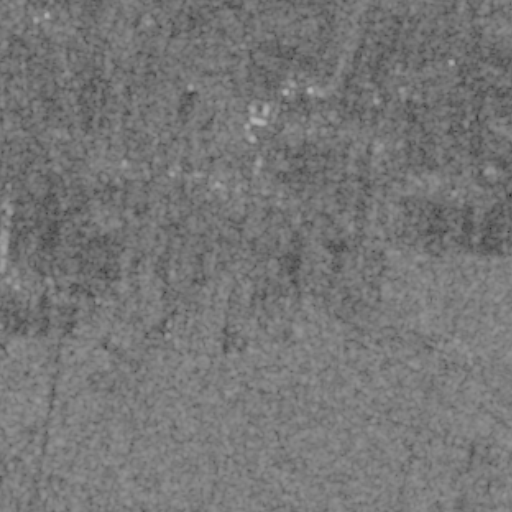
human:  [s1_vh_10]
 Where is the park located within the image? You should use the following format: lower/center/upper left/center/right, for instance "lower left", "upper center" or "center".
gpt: The park is located in the upper left of the image.
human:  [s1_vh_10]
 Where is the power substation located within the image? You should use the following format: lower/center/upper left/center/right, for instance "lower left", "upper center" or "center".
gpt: The power substation is located in the center left of the image.
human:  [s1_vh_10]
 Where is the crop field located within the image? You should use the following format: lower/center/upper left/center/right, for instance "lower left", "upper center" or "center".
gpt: There is no crop field in the image.

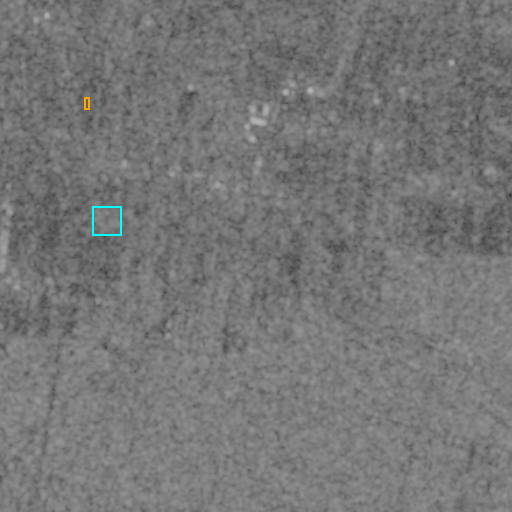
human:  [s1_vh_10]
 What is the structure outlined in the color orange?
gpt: The structure outlined in orange is a park.
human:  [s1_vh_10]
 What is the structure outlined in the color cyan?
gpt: The structure outlined in cyan is a power substation.
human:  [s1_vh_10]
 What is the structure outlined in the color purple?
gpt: There is no purple outline.